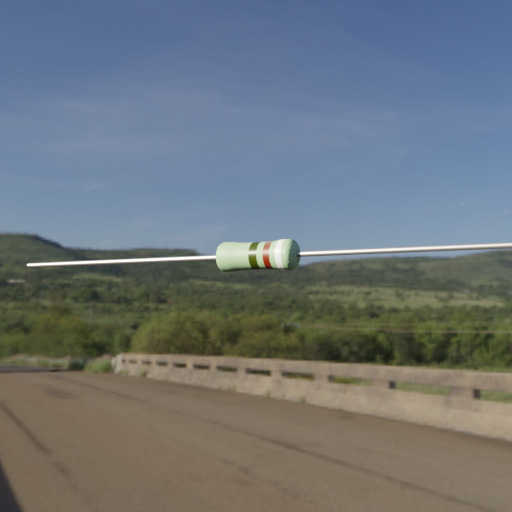
Resistor colour bands (in order): black, brown, white